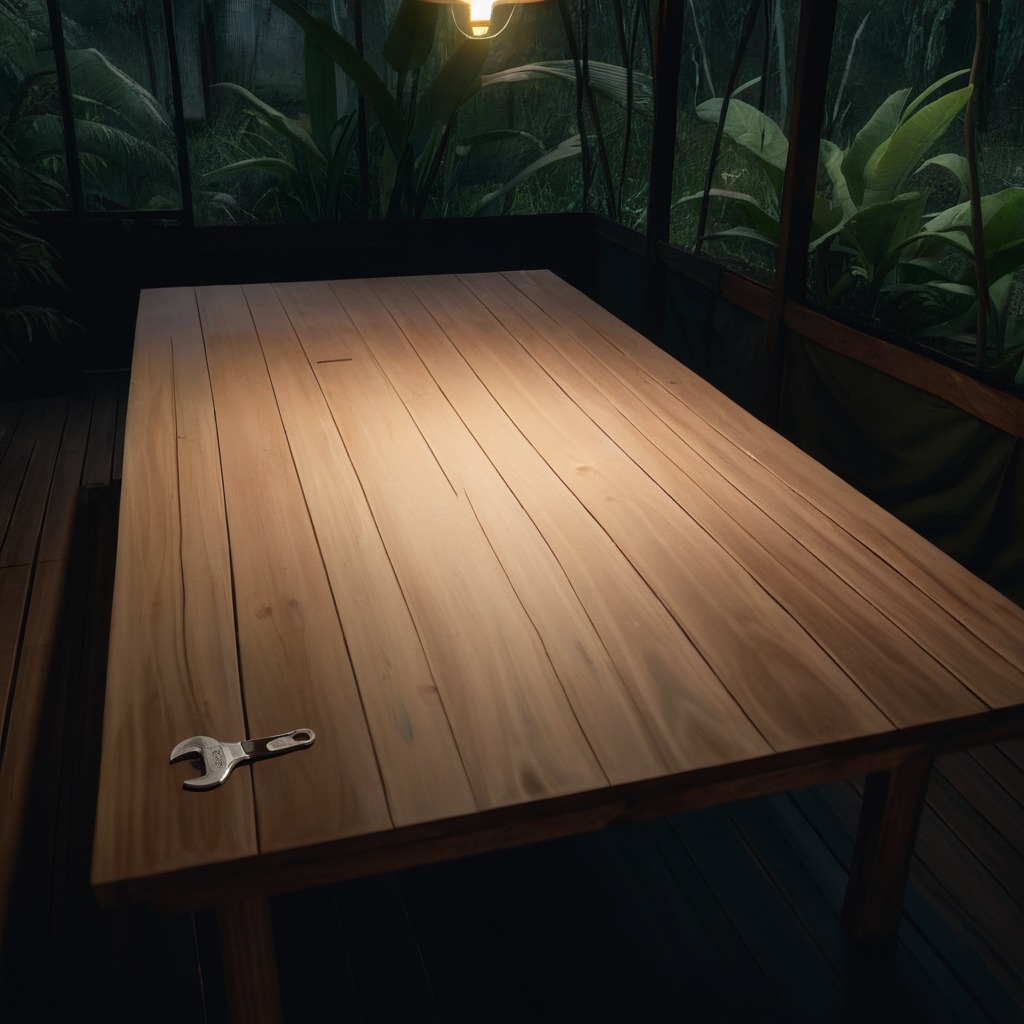
An wrench is lying on a wooden table inside a jungle field workshop tent at night.